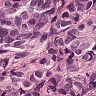
Metastatic tissue present: yes